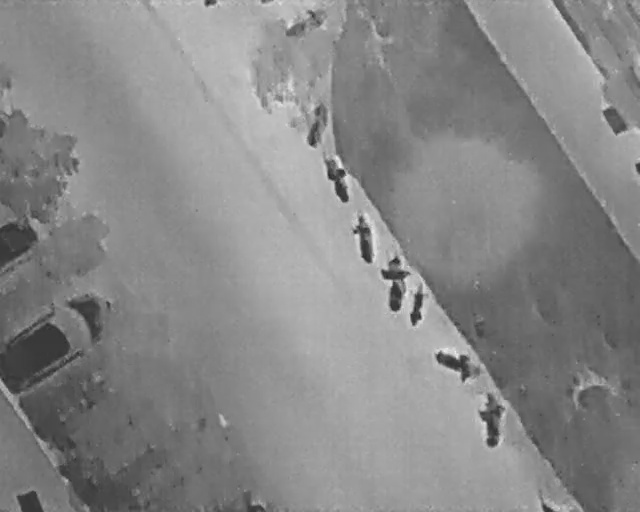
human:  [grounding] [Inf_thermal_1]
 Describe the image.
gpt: In the satellite image, there is  <ref>1 medium car </ref> <box>[[-1, 44, 7, 51, 2]]</box> located at left,  <ref>1 large car </ref> <box>[[1, 54, 17, 78, 2]]</box> located at left,  <ref>2 large bicycle </ref> <box>[[45, 23, 53, 26, 14], [43, 2, 51, 6, 64]]</box> located at top,  <ref>4 large bicycle </ref> <box>[[48, 32, 56, 37, 164], [52, 43, 60, 48, 171], [57, 52, 66, 58, 5], [61, 57, 69, 61, 6]]</box> located at center,  <ref>2 large bicycle </ref> <box>[[67, 68, 75, 73, 111], [72, 79, 81, 84, 2]]</box> located at bottom right.